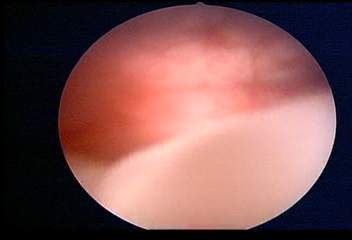
Modality: WLC
Class: Normal mucosa
Bladder cancer association: No